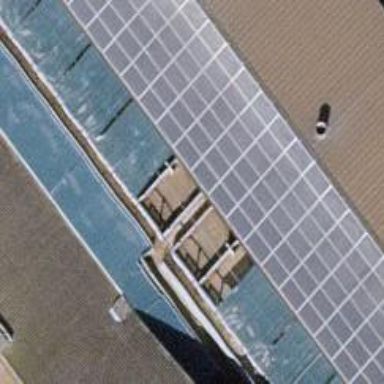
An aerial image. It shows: Solar power generator.